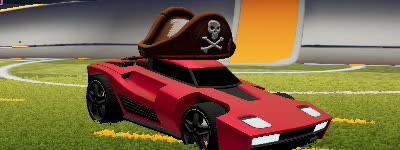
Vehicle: breakout